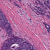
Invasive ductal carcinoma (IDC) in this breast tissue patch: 0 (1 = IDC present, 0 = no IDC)